Question: I added facebook comment box to my site but there is no moderation. I went to moderation tools page on facebook but none of the comments were there.

All the code that I used;
'''
<!-- in head -->
<meta property="fb:app_id" content="APP_ID" />
<!-- in body -->
<div class="fb-comments" data-href="<?php the_permalink(); ?>" data-num-posts="10" data-width="100%"></div>
<div id="fb-root"></div>
<script>(function(d, s, id) {
var js, fjs = d.getElementsByTagName(s)[0];
if (d.getElementById(id)) return;
js = d.createElement(s); js.id = id;
js.src = "//connect.facebook.net/en_US/all.js#xfbml=1&appId=APP_ID";
fjs.parentNode.insertBefore(js, fjs);
}(document, 'script', 'facebook-jssdk'));</script>
'''
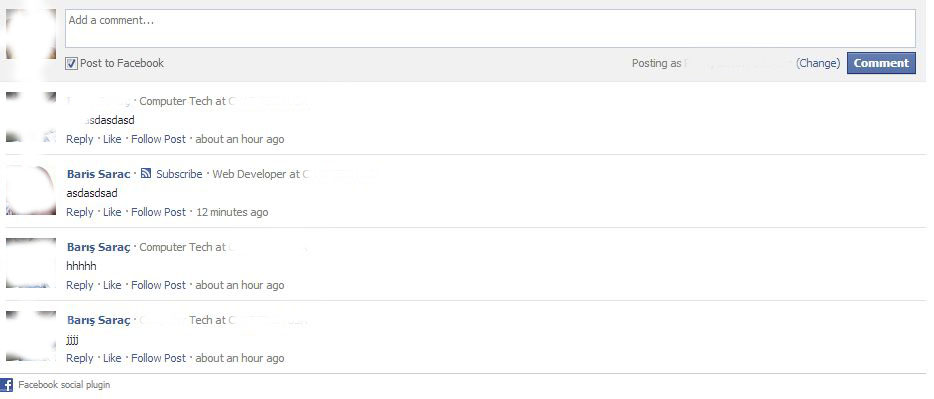
Answer: I would suggest switching your tags around a bit to match the edit, as well as adding this into your head section:
'''
<meta property="fb:admins" content="{YOUR_FACEBOOK_USER_ID}"/>
'''
That property should enable you to moderate comments if you've provided your own ID. You can retrieve your ID from the very handy <URL>.
If you read the documentation I provided in my earlier comment, you'll see all of the available options at your disposal to customize your comment box.